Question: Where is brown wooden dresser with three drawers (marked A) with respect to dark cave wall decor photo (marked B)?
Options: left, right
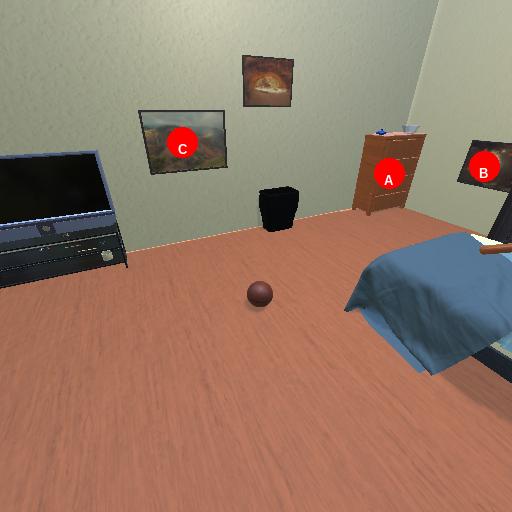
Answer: left